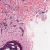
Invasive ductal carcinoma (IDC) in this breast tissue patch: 0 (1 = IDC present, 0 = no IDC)